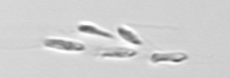
Label: Dinobryon